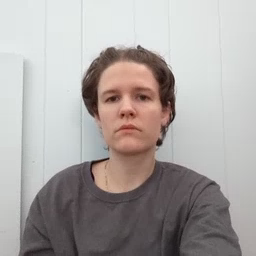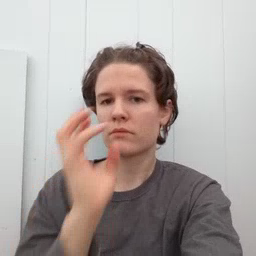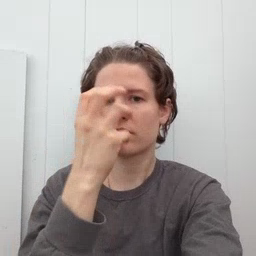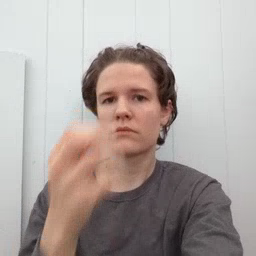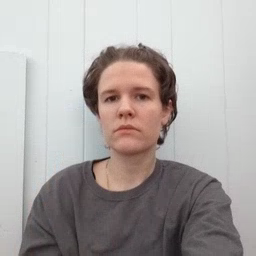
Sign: clown